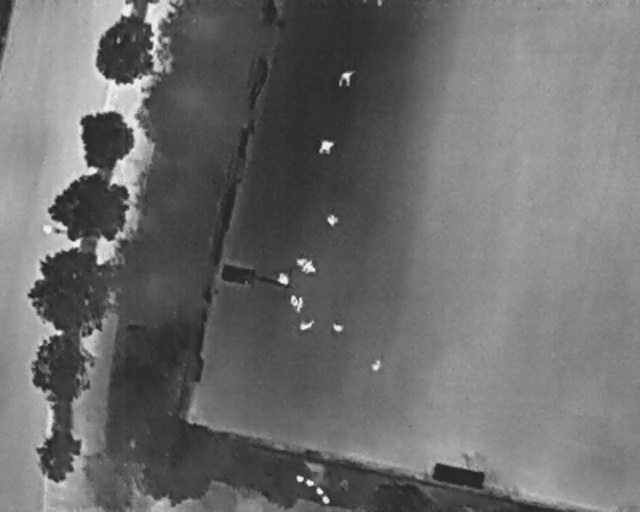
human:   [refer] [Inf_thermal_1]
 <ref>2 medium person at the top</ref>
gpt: <box>[[52, 14, 55, 17, 2], [49, 26, 52, 30, 2]]</box>